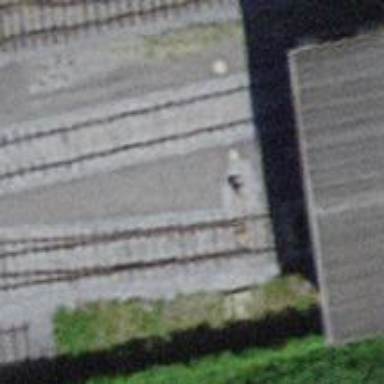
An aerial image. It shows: Railway switch.